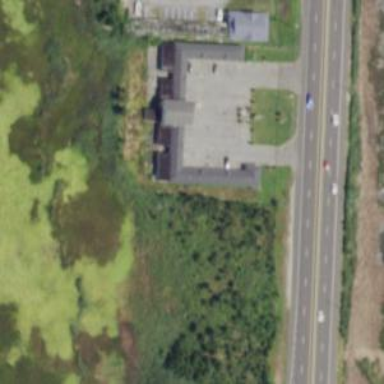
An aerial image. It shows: Motel building.